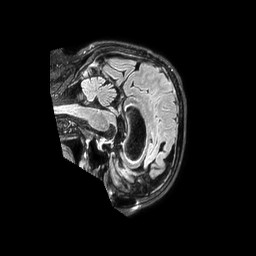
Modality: FLAIR
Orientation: sagittal
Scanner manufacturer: philips
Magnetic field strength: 3 T
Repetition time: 4.8 s
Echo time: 0.34 s